Question: When checking out a reactor project with multiple projects m2eclipse insists in creating the /src/{main,test}/{java,resources} folders even though the projects' packaging type is 'pom'.

How can I instruct m2eclipse to not create source folders for 'pom' projects?
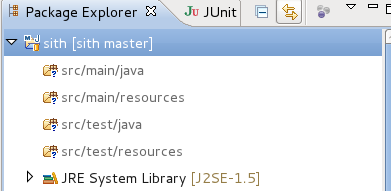
Answer: Assuming you use Eclipse Indigo try deleting:
- - - -
And then on your eclipse project: Refres + Maven > Update Project configuration